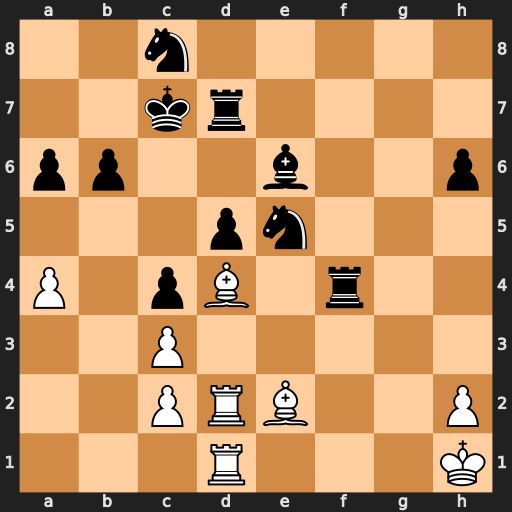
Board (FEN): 2n5/2kr4/pp2b2p/3pn3/P1pB1r2/2P5/2PRB2P/3R3K
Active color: w
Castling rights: -
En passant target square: -
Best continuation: Bxe5+ Kc6 Bxf4